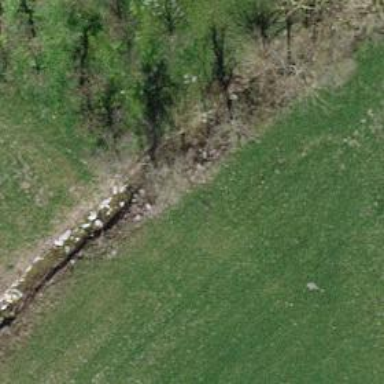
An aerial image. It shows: Culvert tunnel underneath ditch.